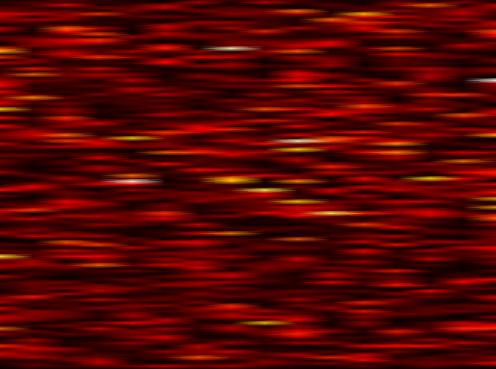
Label: OFDM